Interaction volume radius: 5 \u00c5
Interaction volume height: 30 \u00c5
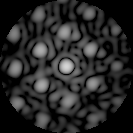
Disorder parameter: 0.3265